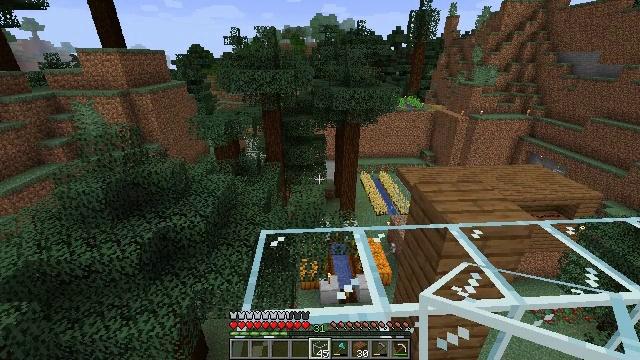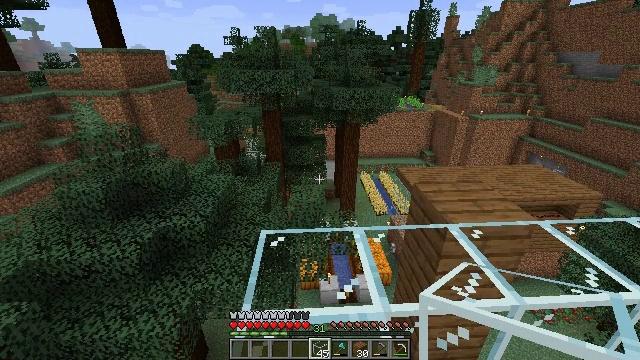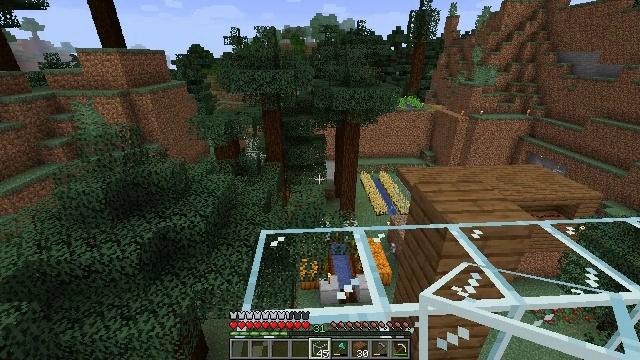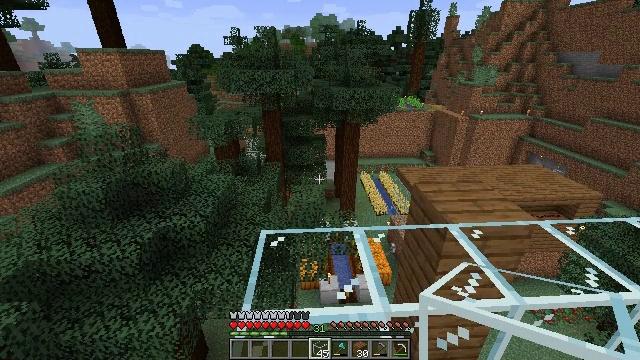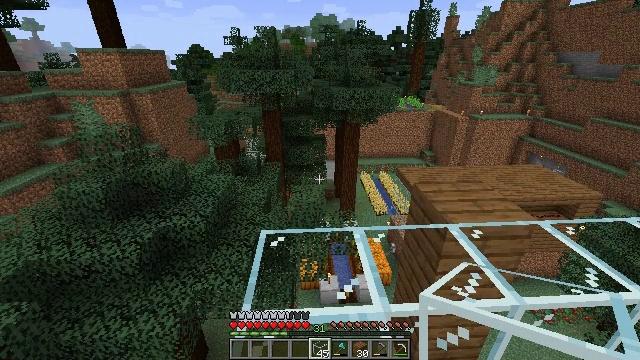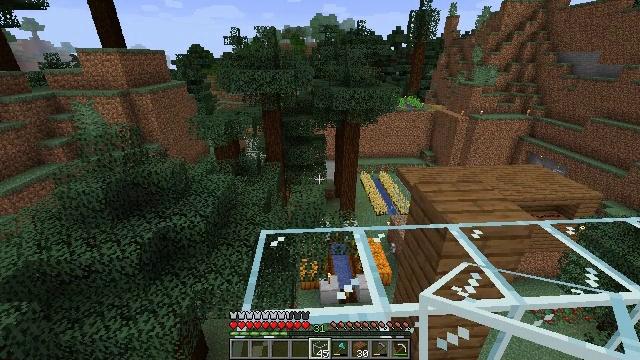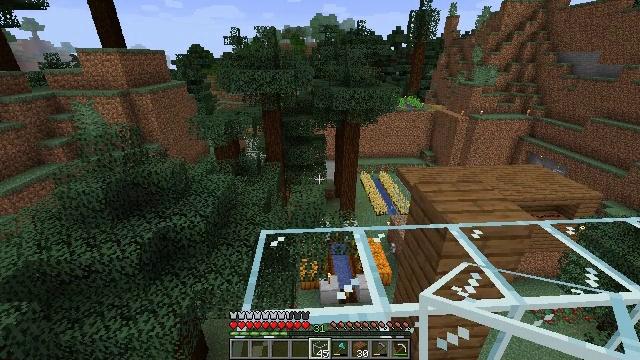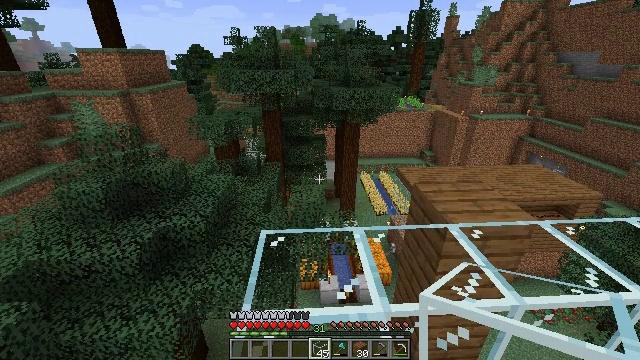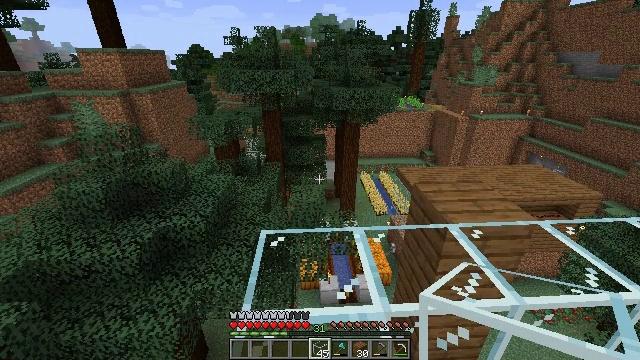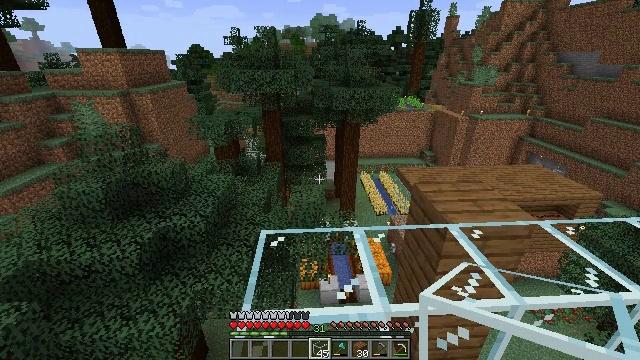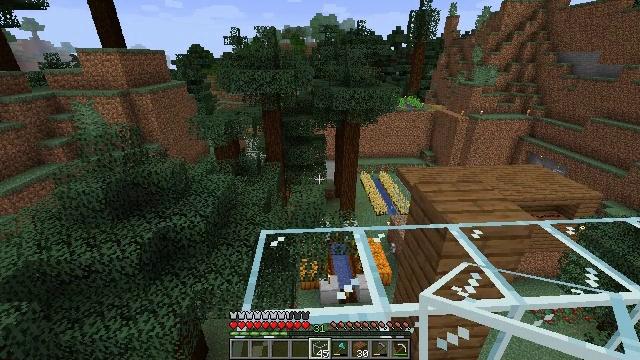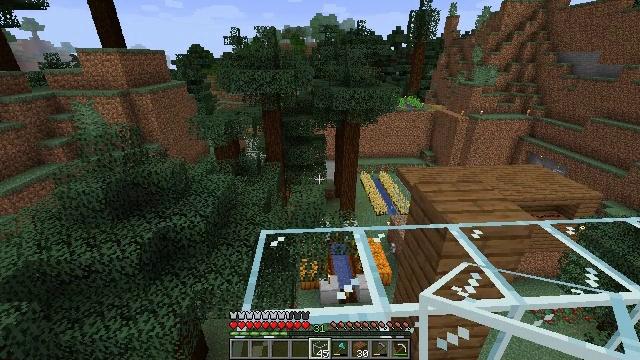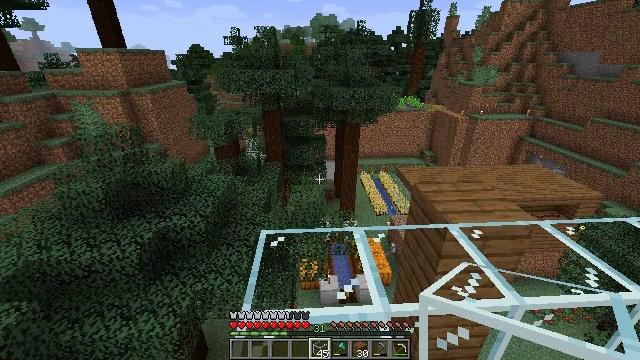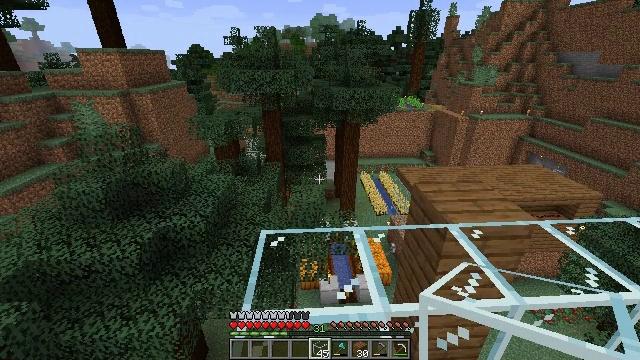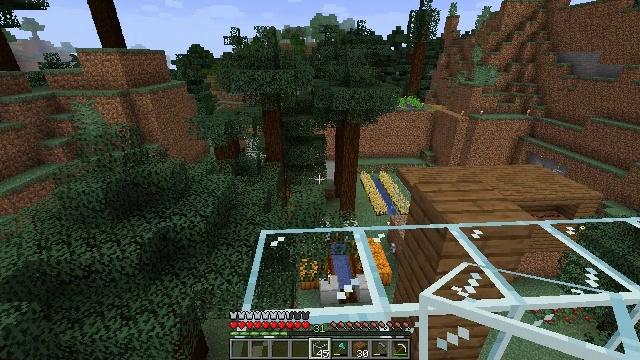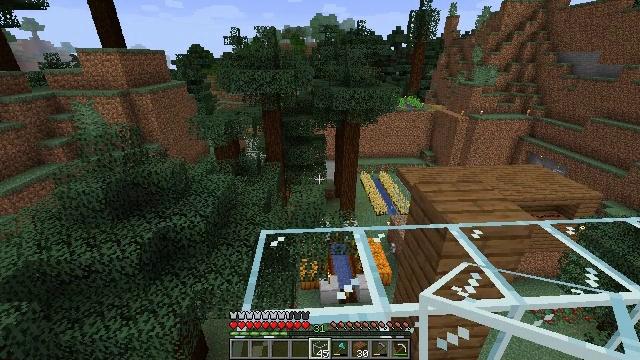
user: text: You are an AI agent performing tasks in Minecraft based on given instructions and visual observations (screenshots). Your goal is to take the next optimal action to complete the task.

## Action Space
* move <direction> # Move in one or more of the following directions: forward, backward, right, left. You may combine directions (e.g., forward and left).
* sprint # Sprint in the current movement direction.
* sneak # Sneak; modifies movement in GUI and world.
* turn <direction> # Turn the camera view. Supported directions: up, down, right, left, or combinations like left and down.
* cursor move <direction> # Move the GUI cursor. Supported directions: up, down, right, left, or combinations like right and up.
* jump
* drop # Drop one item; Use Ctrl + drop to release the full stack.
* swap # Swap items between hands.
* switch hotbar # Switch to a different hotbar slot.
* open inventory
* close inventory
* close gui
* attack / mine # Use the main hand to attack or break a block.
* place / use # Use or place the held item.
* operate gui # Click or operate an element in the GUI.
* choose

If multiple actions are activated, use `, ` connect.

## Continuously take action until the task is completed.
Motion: motion action
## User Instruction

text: Break spruce planks from a structure.
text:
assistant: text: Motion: no_op
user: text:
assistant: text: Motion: no_op
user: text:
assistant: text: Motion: no_op
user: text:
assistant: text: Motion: no_op
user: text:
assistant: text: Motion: no_op
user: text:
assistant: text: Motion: no_op
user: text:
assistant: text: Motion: no_op
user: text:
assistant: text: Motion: no_op
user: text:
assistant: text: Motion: no_op
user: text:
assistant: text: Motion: no_op
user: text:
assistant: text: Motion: no_op
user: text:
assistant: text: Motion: no_op
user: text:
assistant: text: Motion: no_op
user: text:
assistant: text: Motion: no_op
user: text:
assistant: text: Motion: no_op
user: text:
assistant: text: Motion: no_op
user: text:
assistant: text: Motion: no_op
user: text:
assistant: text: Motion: no_op
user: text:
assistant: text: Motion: no_op
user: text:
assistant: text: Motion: no_op
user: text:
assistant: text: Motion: no_op
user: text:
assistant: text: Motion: no_op
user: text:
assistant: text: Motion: no_op
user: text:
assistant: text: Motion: no_op
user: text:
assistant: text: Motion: no_op
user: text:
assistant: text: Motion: no_op
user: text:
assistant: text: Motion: no_op
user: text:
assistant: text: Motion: no_op
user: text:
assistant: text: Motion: no_op
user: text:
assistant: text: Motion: no_op